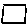
Label: square